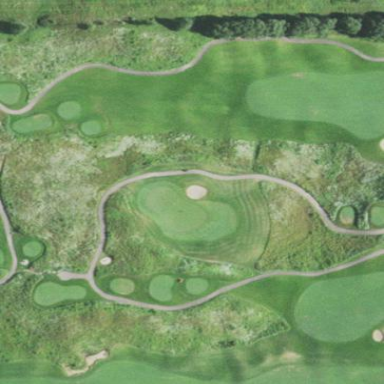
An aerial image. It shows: Golf rough area.